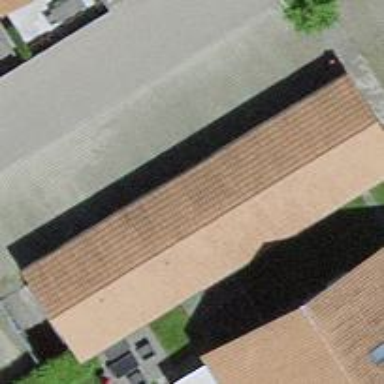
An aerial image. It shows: View of roof of building.